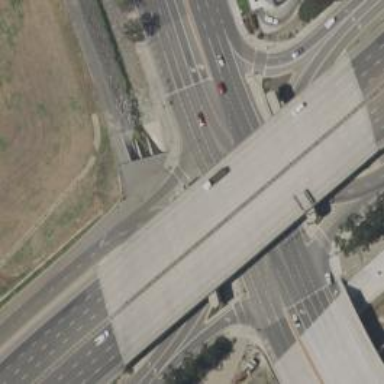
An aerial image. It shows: Primary link road with asphalt surface.